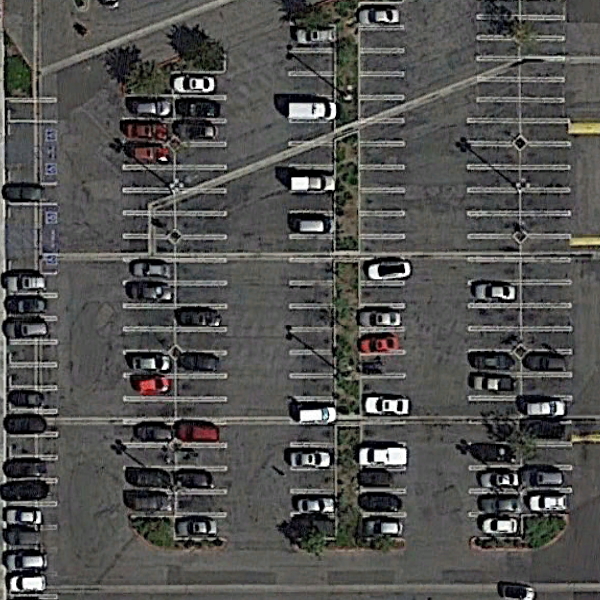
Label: Parking